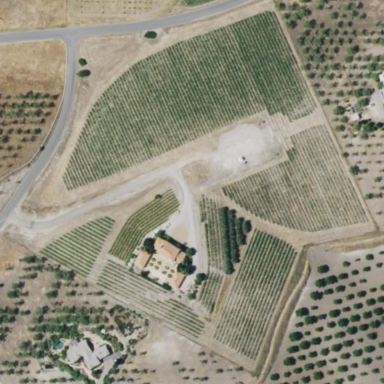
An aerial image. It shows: Vineyard growing grapes.